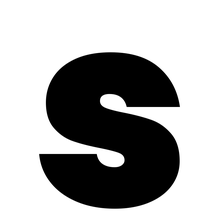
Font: Poppins-Black